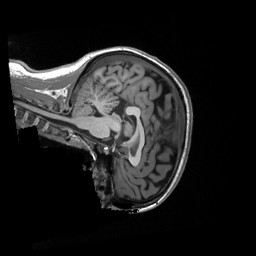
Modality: T1w
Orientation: sagittal
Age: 23